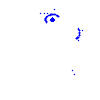
Particle: electron